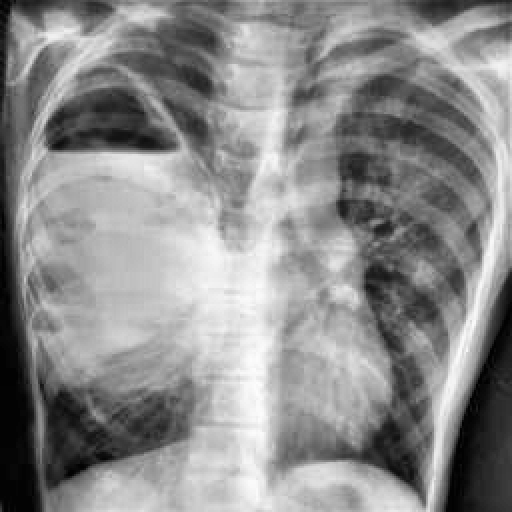
Finding: TUBERCULOSIS